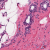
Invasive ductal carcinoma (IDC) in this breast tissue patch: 1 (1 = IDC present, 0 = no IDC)